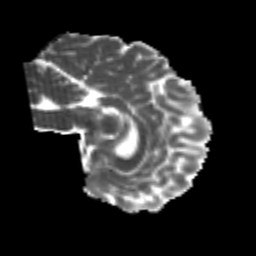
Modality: MD
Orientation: sagittal
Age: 21
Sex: female
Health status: healthy
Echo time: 0.074 s